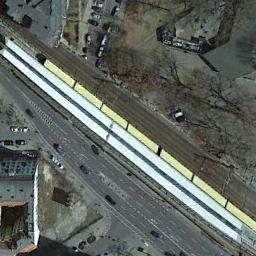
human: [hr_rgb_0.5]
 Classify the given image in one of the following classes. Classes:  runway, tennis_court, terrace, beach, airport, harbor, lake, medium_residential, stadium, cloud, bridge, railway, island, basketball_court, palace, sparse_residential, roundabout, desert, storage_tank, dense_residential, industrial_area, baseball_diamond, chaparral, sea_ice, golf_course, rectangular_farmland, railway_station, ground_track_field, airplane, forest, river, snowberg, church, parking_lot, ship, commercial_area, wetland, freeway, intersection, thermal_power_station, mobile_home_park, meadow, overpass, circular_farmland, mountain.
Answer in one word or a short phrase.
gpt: railway